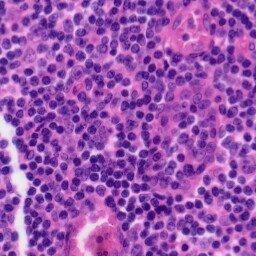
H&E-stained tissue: Tonsil